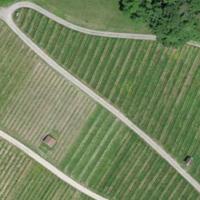
EUNIS habitat code: 40
Species observed at this site:
Euphorbia cyparissias